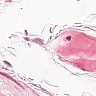
Metastatic tissue present: no